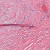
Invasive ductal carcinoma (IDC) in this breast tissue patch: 0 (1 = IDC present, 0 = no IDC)